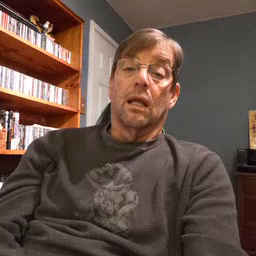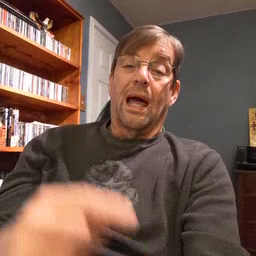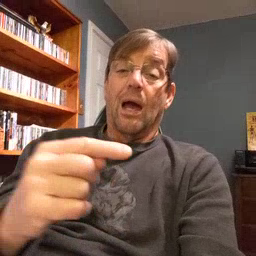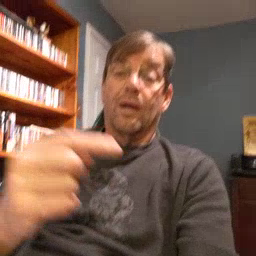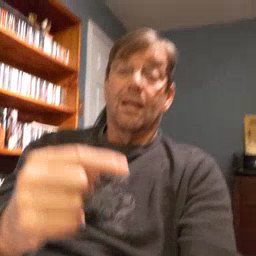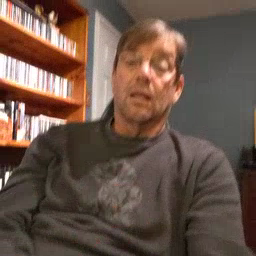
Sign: owie